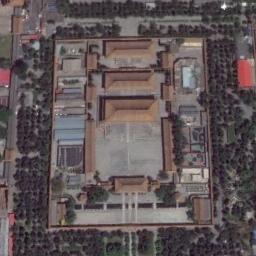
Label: palace